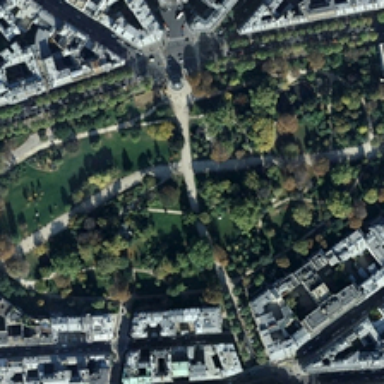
Many gray white buildings are in two sides of a park with many green trees and a pond .